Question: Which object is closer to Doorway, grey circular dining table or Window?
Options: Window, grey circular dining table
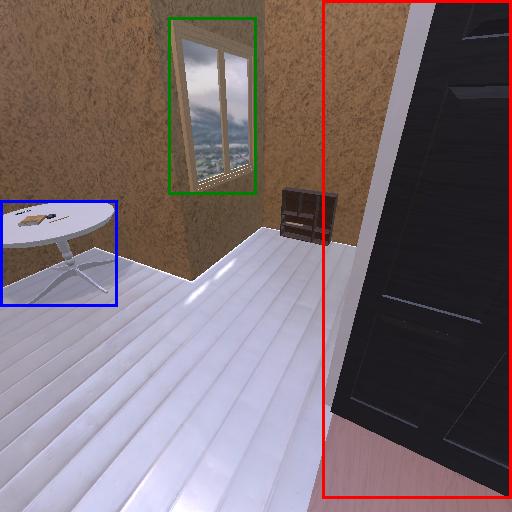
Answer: Window